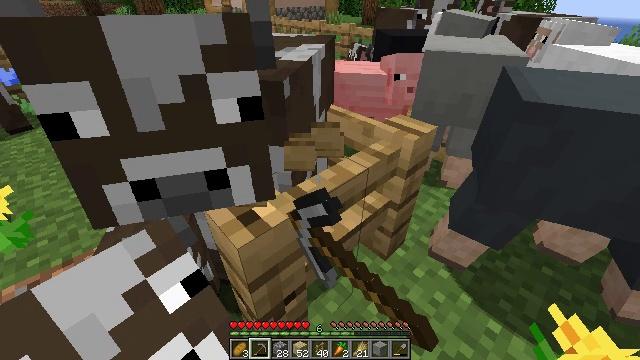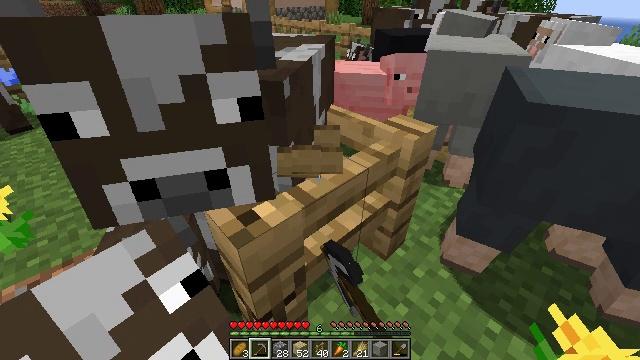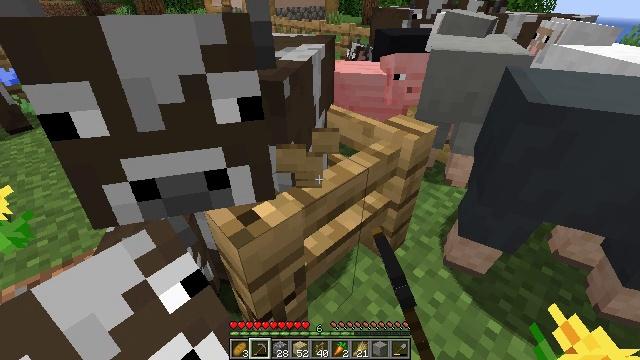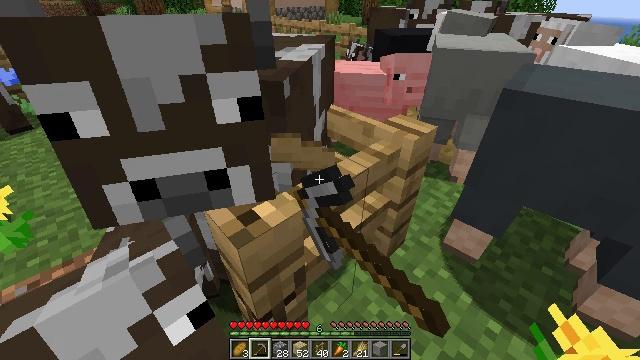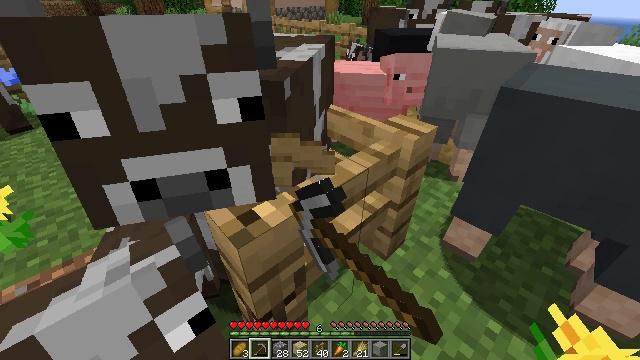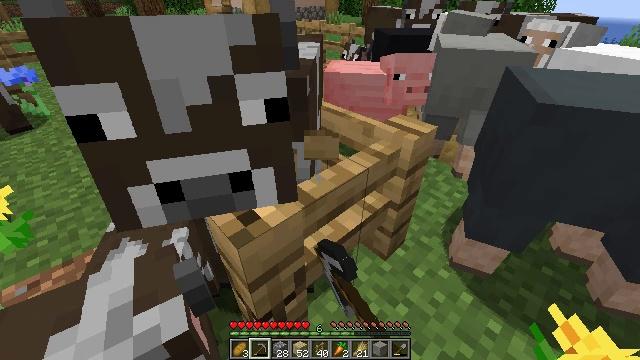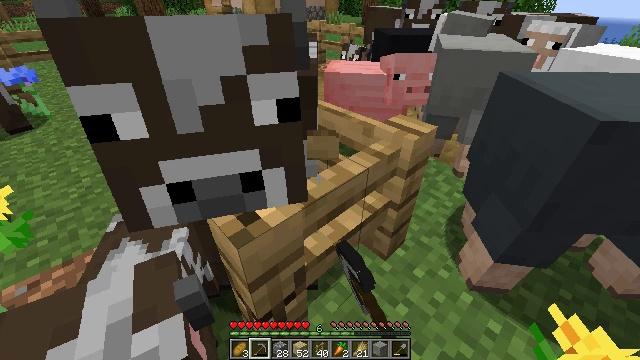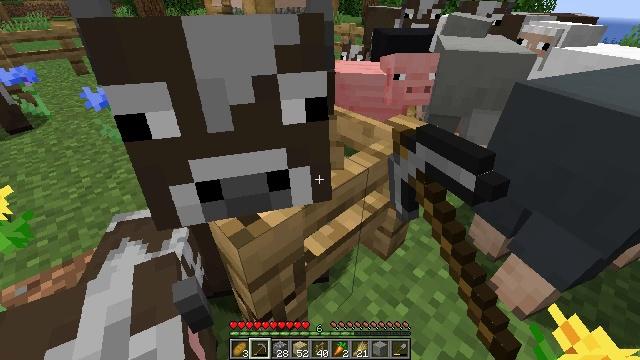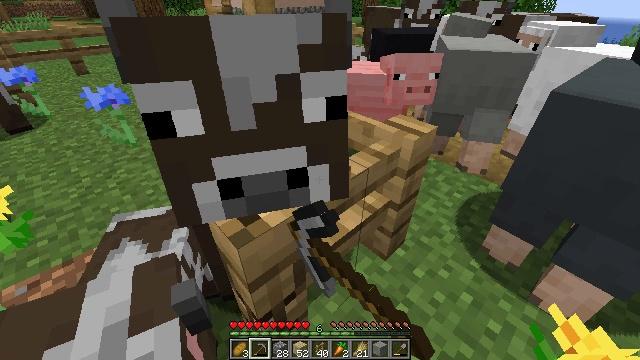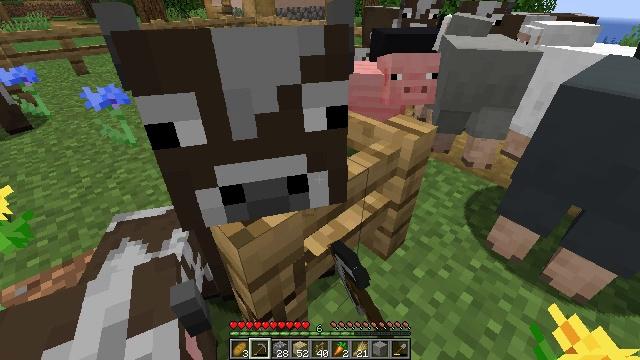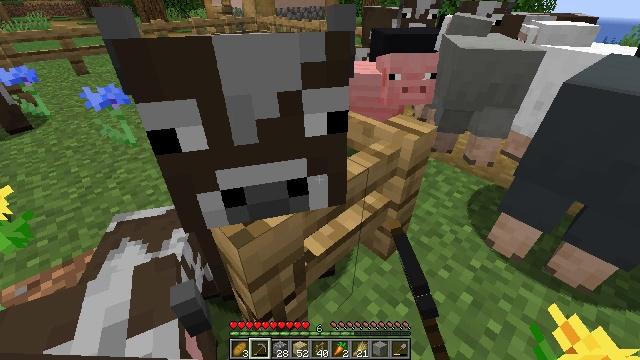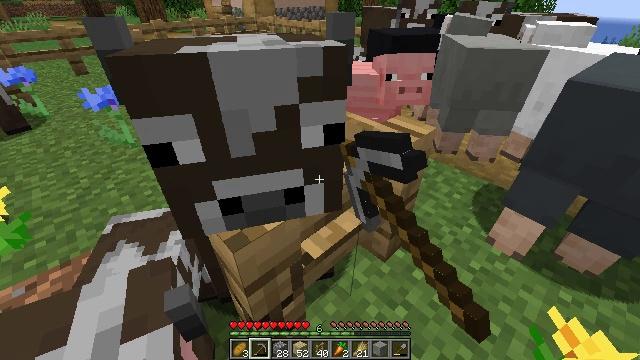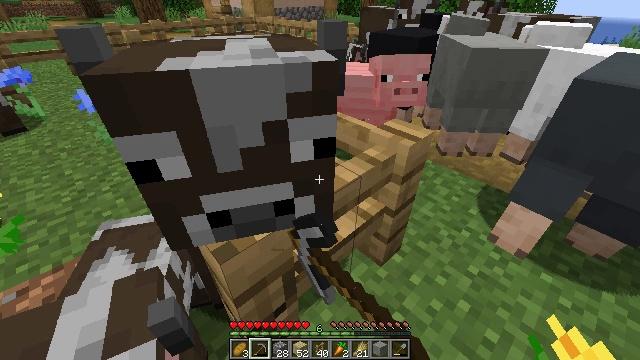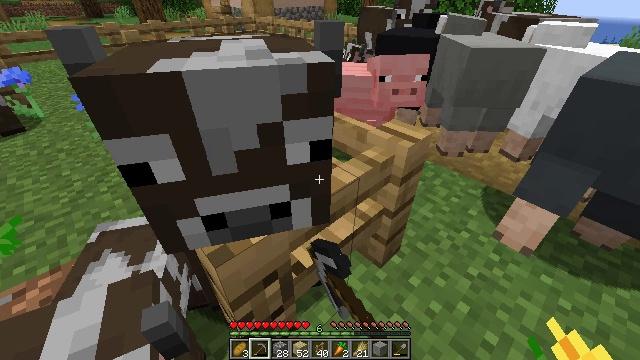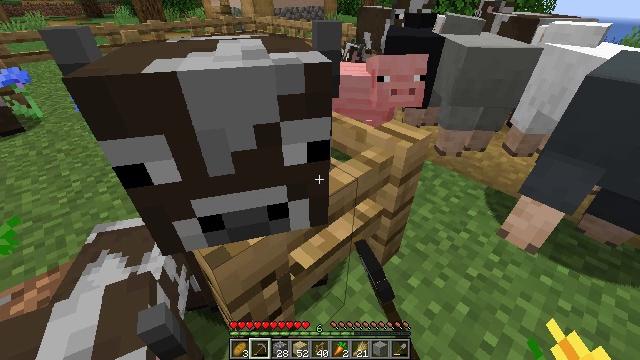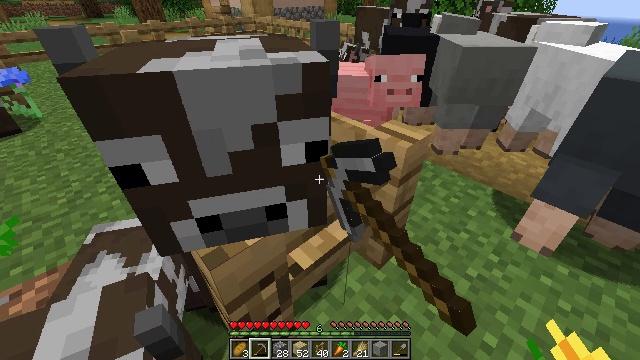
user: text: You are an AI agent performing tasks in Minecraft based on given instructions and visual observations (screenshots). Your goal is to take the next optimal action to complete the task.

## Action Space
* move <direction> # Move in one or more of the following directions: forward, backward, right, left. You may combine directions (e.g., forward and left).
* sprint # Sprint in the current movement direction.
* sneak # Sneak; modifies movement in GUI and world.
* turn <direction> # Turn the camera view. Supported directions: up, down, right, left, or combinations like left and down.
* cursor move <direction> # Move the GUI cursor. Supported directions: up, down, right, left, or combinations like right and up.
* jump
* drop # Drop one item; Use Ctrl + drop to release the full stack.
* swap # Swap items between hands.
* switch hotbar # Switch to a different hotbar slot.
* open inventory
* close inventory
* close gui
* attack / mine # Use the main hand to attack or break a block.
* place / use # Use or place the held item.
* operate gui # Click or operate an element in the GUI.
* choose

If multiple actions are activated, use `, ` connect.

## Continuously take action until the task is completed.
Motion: motion action
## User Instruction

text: Left-click to destroy the oak fence.
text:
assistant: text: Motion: attack / mine
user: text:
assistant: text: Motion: attack / mine
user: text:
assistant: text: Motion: attack / mine
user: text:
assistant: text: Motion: attack / mine
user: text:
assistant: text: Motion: attack / mine
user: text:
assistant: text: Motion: attack / mine
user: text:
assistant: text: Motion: attack / mine
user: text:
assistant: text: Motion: attack / mine
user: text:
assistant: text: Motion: attack / mine
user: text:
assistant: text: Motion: attack / mine
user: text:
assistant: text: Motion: attack / mine
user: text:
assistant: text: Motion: attack / mine
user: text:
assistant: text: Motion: attack / mine
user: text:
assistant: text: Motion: attack / mine
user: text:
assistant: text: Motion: attack / mine
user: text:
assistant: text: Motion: attack / mine
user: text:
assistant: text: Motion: attack / mine
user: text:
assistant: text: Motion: attack / mine
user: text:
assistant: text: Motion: attack / mine
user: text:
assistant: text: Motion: attack / mine
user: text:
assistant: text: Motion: attack / mine
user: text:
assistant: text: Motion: attack / mine
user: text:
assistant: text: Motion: attack / mine
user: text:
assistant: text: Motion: turn right, attack / mine
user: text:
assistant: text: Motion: attack / mine
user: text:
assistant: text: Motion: attack / mine
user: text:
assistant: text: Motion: attack / mine
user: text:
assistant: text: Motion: attack / mine
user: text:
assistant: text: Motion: attack / mine
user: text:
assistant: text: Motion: attack / mine